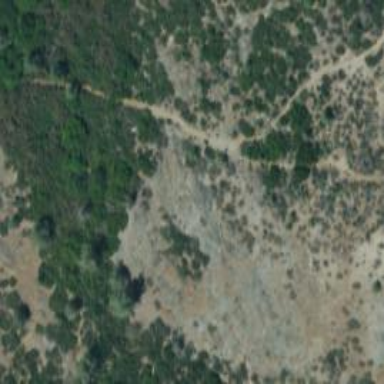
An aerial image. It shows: Path.